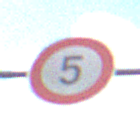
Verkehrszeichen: Geschwindigkeit5
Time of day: MorningAfternoon
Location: Outdoor (Nature)
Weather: PartlyCloudy
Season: NotSpecified
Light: Natural